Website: lowes
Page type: receipt
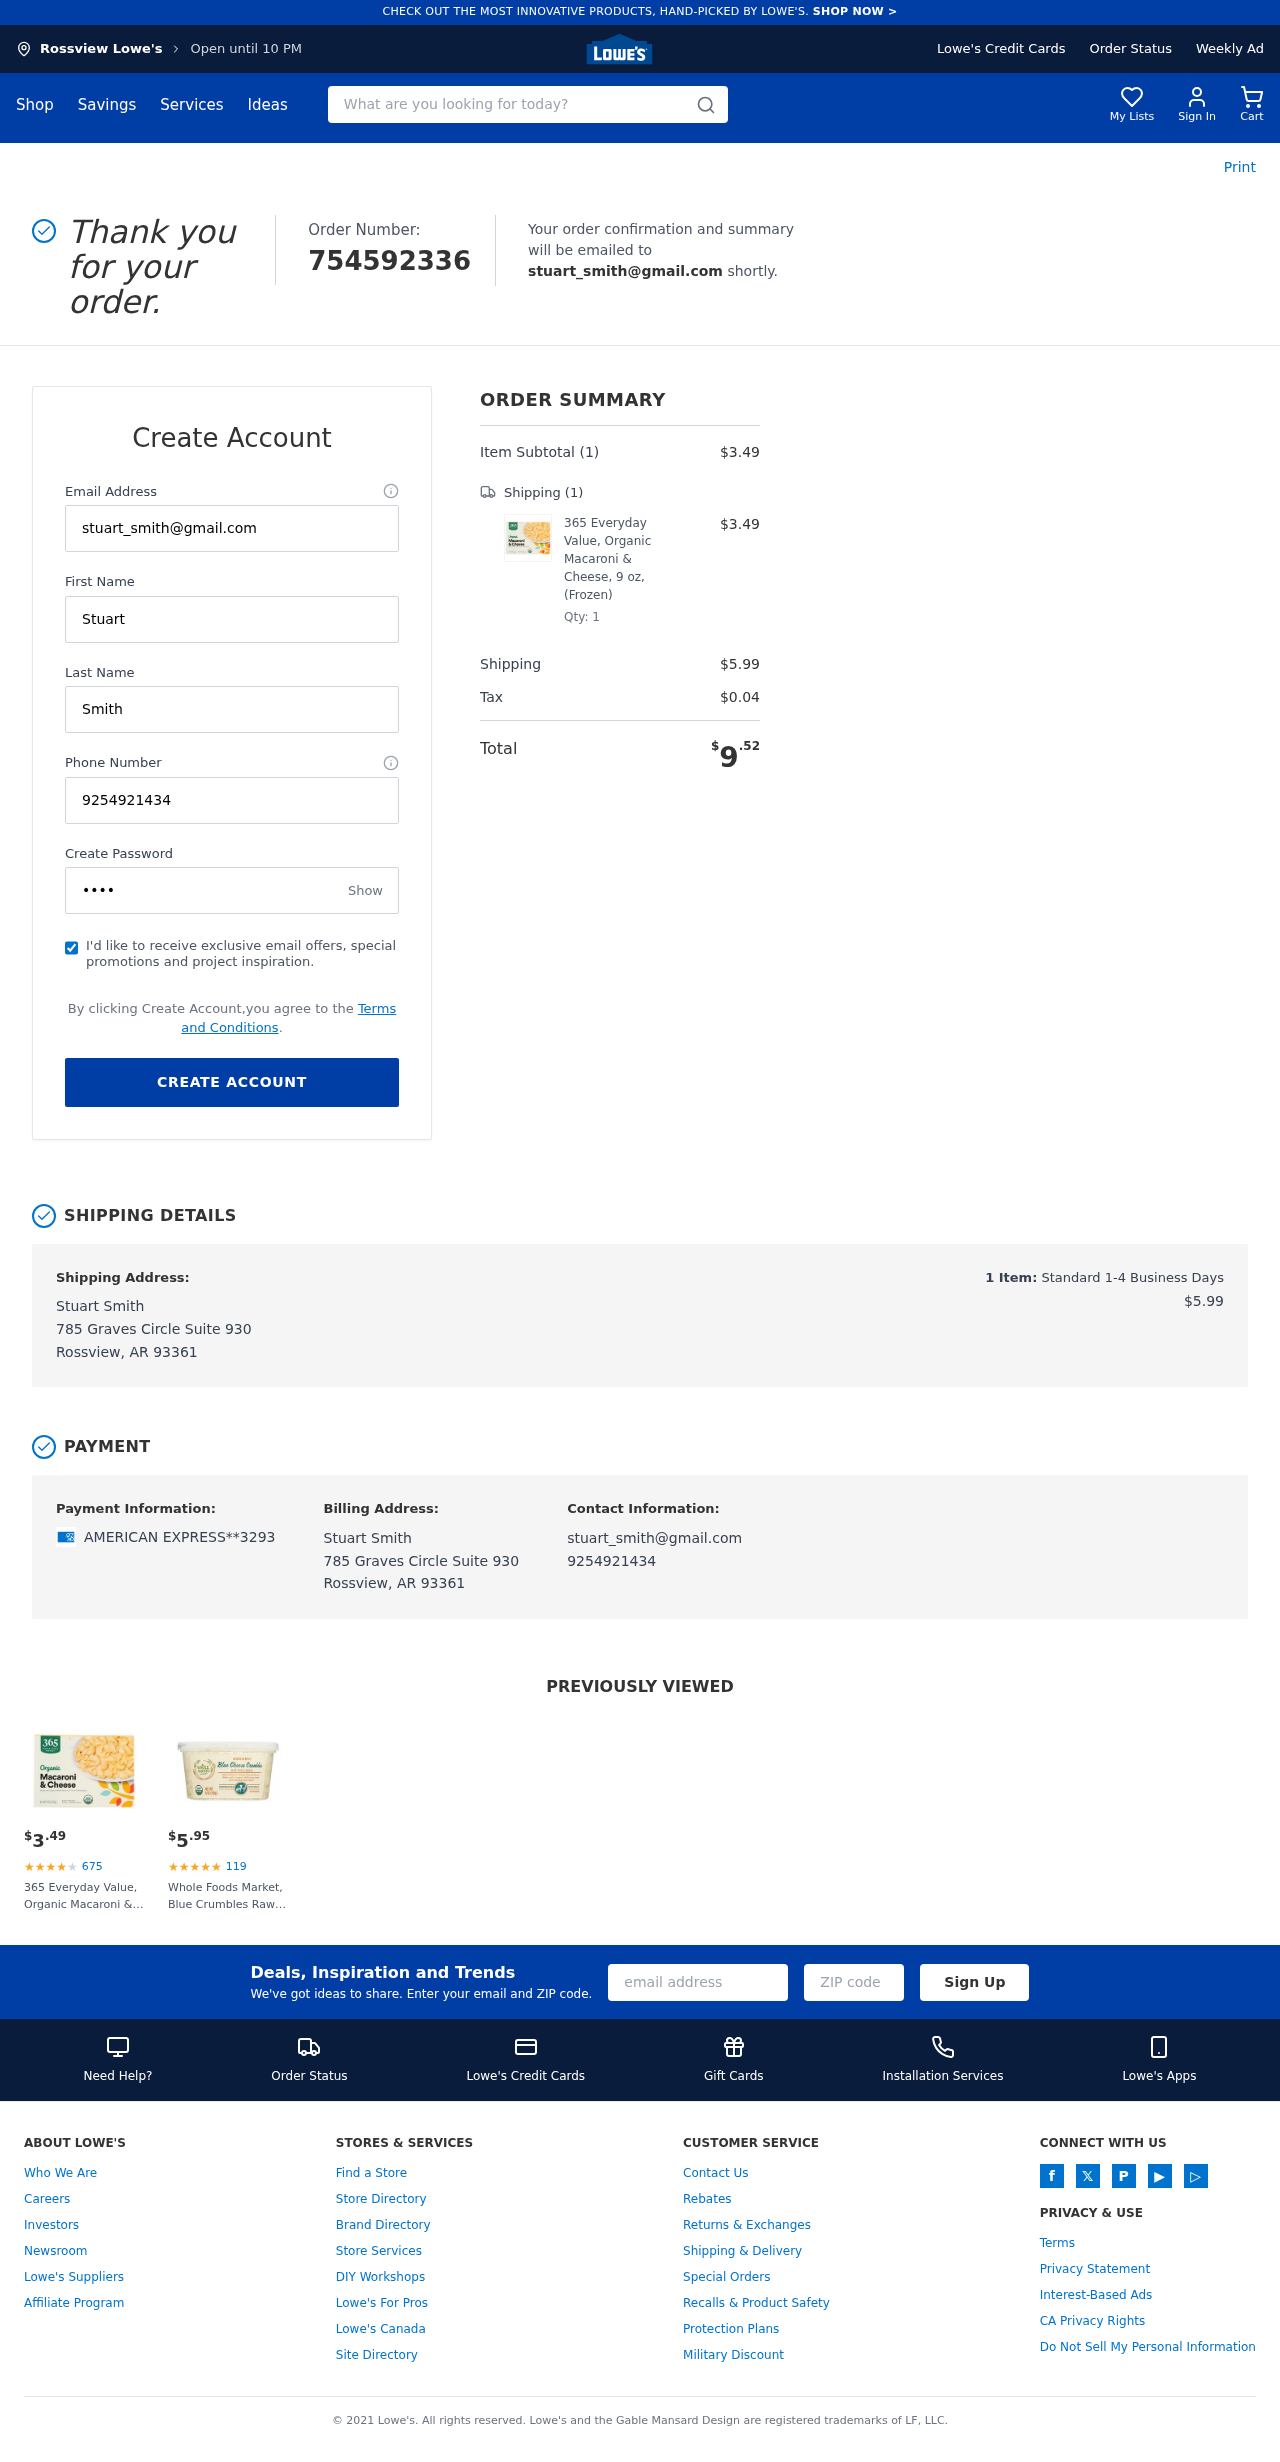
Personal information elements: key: PII_CARD_LAST4
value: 3293
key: PII_CARD_TYPE
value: AMERICAN EXPRESS
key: PII_CITY
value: Rossview
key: PII_EMAIL
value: stuart_smith@gmail.com
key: PII_FULLNAME
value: Stuart Smith
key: PII_PHONE
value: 9254921434
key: PII_STREET
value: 785 Graves Circle Suite 930
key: PII_FIRSTNAME
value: Stuart
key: PII_LASTNAME
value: Smith
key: PII_CITY_STATE_ZIP
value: Rossview, AR 93361
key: PII_FULLNAME2
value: Stuart Smith
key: PII_FULLNAME3
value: Stuart Smith
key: PII_FIRSTNAME2
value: Stuart
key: PII_FIRSTNAME3
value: Stuart
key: PII_LASTNAME2
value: Smith
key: PII_LASTNAME3
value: Smith
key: PII_FIRSTNAME_DERIVED
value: Stuart
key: PII_LASTNAME_DERIVED
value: Smith
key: PII_FULLNAME_DERIVED
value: Stuart Smith
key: PII_NAME_FULL_DERIVED
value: Stuart Smith
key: PII_STREET2
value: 785 Graves Circle Suite 930
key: PII_CITY_STATE_ZIP2
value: Rossview, AR 93361
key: PII_EMAIL2
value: stuart_smith@gmail.com
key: PII_EMAIL3
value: stuart_smith@gmail.com
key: PII_PHONE_LINE
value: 1434
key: PII_PHONE_SUFFIX
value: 1434
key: PII_PHONE2
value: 9254921434
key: PII_PHONE3
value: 9254921434
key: PII_PHONE_NUMERIC
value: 9254921434
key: PII_PHONE_LINE_NUMERIC
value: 1434
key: PII_PHONE_SUFFIX_NUMERIC
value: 1434
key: PII_PHONE2_NUMERIC
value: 9254921434
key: PII_PHONE3_NUMERIC
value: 9254921434
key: PII_PHONE_DIGITS
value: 9254921434
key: PII_PHONE_LAST4
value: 1434
Product elements: key: PRODUCT1_NAME
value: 365 Everyday Value, Organic Macaroni & Cheese, 9 oz, (Frozen)
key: PRODUCT1_PRICE
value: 3.49
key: PRODUCT1_QUANTITY
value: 1
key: PRODUCT2_NAME
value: Whole Foods Market, Blue Crumbles Raw, 6 Ounce
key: PRODUCT2_NUM_RATINGS
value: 119
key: PRODUCT2_PRICE
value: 5.95
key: PRODUCT1_PRICE2
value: $3.49
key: PRODUCT1_RATING2
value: ★
★
★
★
★
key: PRODUCT1_NUM_RATINGS2
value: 675
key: PRODUCT1_NAME2
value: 365 Everyday Value, Organic Macaroni & Cheese, 9 oz, (Frozen)
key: PRODUCT2_RATING
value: ★
★
★
★
★
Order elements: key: ORDER_ID
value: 754592336
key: ORDER_NUM_ITEMS
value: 1
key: ORDER_SUBTOTAL
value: $3.49
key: ORDER_NUM_ITEMS2
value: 1
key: ORDER_SHIPPING_COST
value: $5.99
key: ORDER_TAX
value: $0.04
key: ORDER_TOTAL
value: $9.52
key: ORDER_NUM_ITEMS3
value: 1
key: ORDER_SHIPPING_COST2
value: $5.99
Search elements: key: HEADER_SEARCH
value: What are you looking for today?